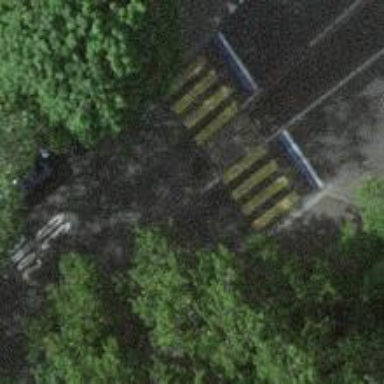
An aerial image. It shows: Kerb serving as barrier.